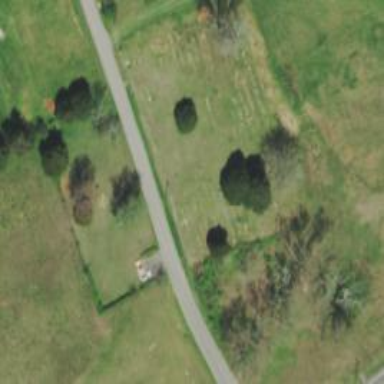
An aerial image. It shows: Cemetery.